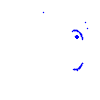
Particle: kaon